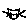
Label: cat